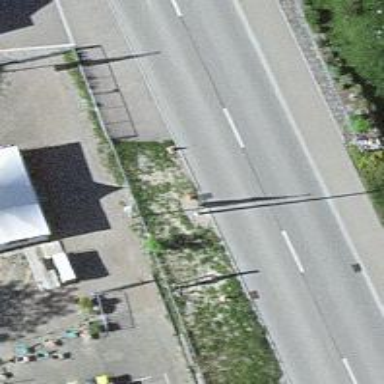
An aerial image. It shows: Primary highway with asphalt surface. There is sidewalk on the left.